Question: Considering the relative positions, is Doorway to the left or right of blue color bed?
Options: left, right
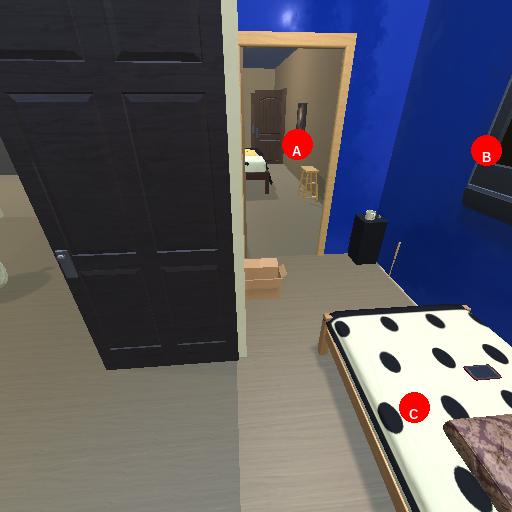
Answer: left